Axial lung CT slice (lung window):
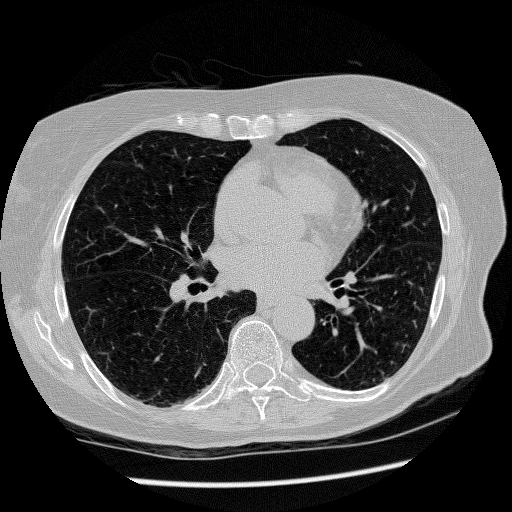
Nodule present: no